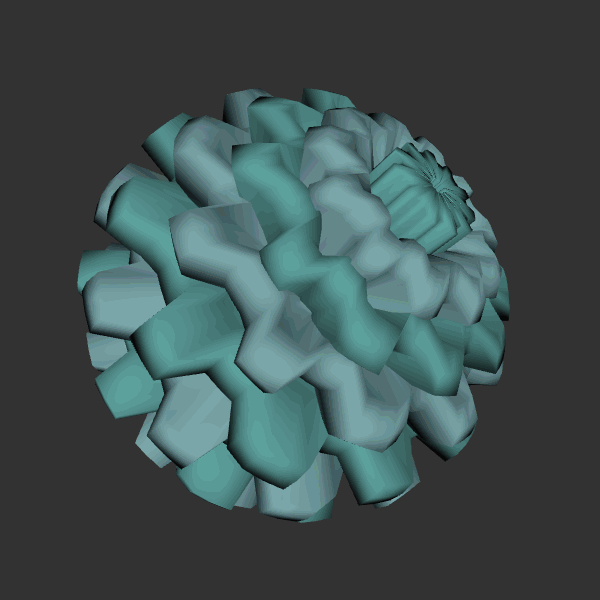
Background: dark